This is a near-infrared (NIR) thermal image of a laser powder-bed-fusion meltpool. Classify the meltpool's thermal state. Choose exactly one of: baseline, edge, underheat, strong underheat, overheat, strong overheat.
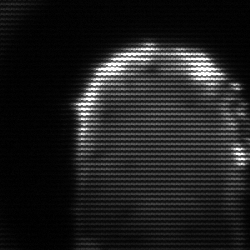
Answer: baseline